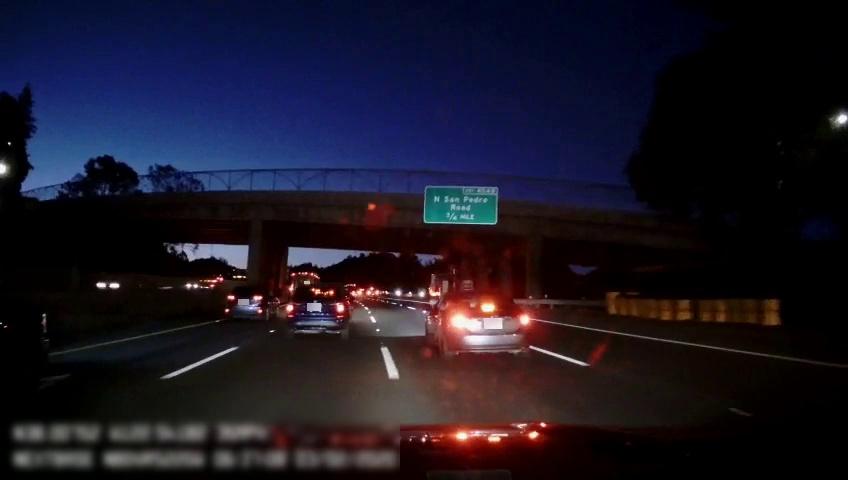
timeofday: Night
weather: Other
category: Drivable Space
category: Vehicles | Other LV
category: Vehicles | Bus
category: Vehicles | SUV
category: Vehicles | Car
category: Vehicles | Car
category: Vehicles | Car
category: Vehicles | Car
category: Vehicles | Car
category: Lanes | Alternate Lane
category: Lanes | Current Lane
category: Lanes | Current Lane
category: Lanes | Alternate Lane
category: Lanes | Alternate Lane
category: Traffic | Signs